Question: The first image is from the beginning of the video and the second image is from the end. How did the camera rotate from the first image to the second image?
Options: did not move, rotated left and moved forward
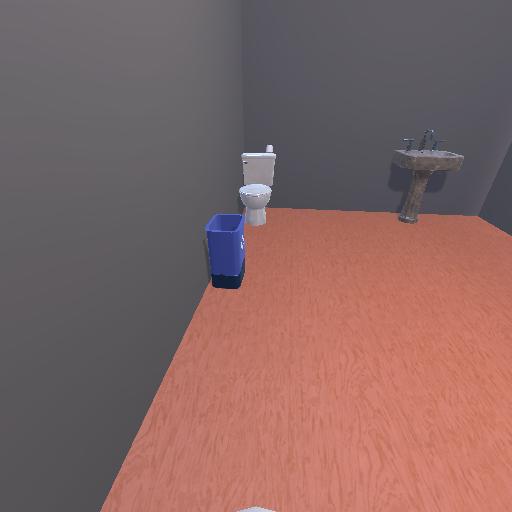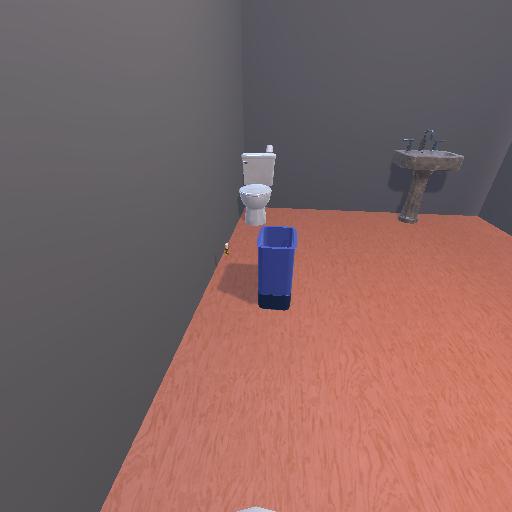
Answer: did not move